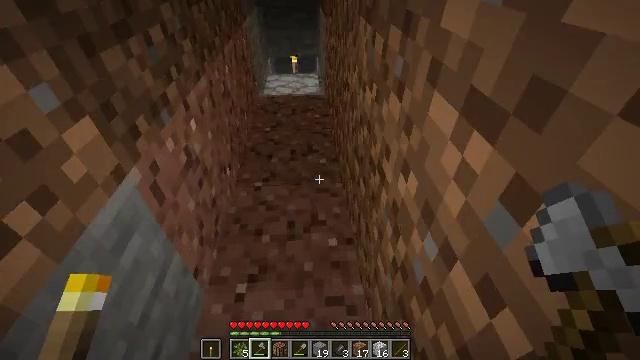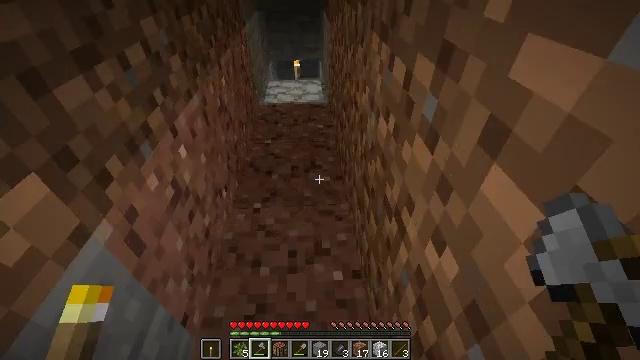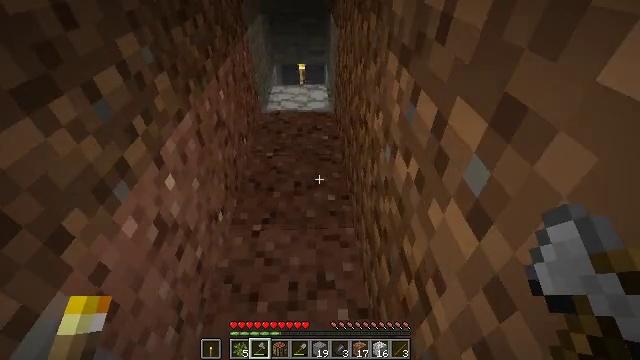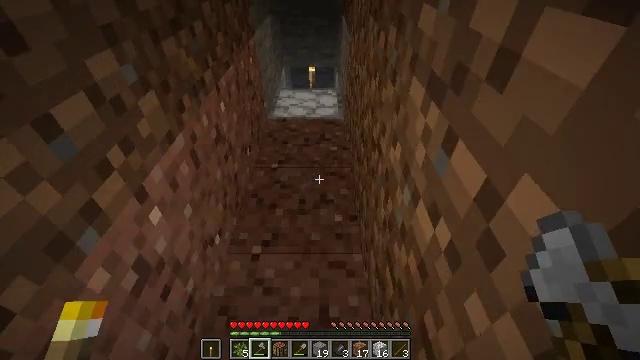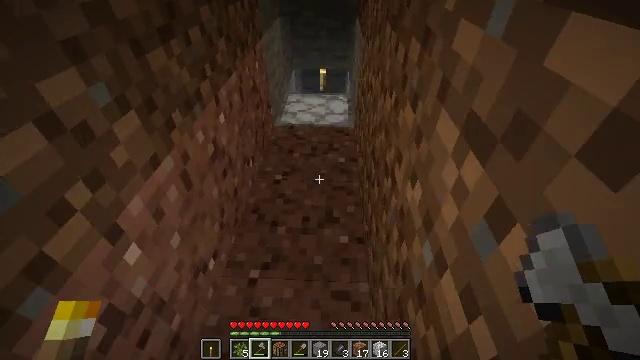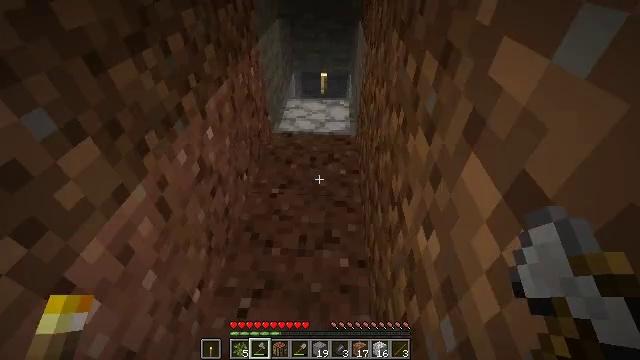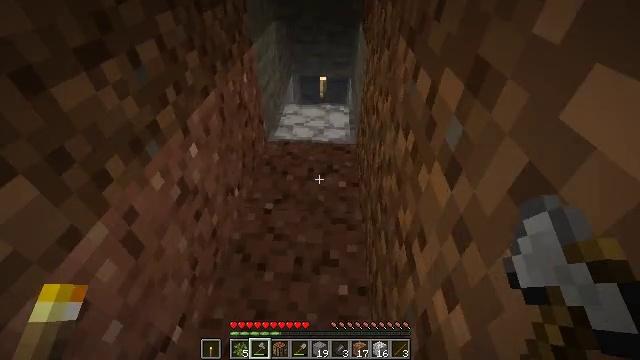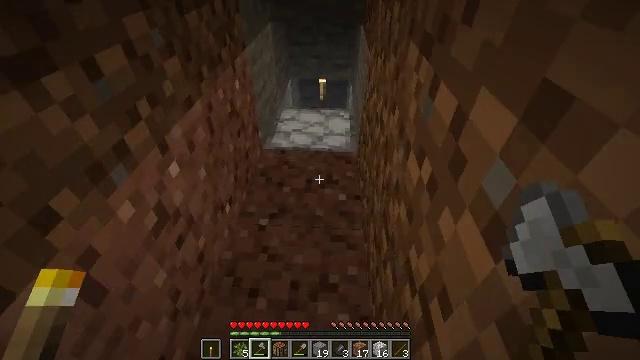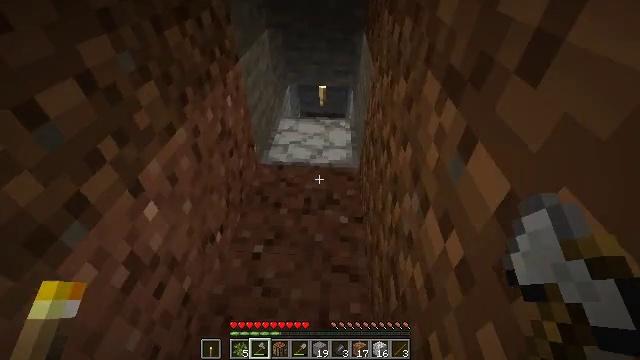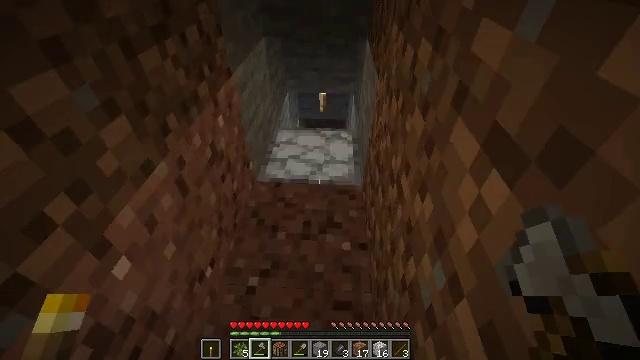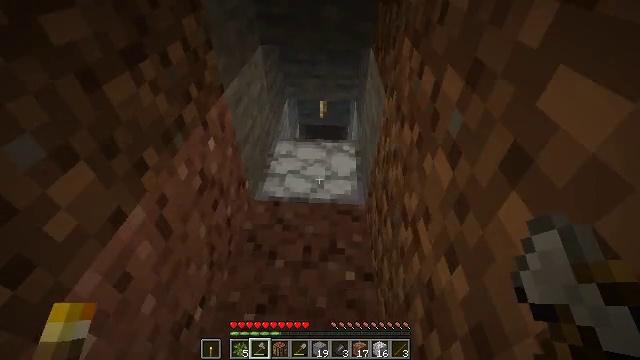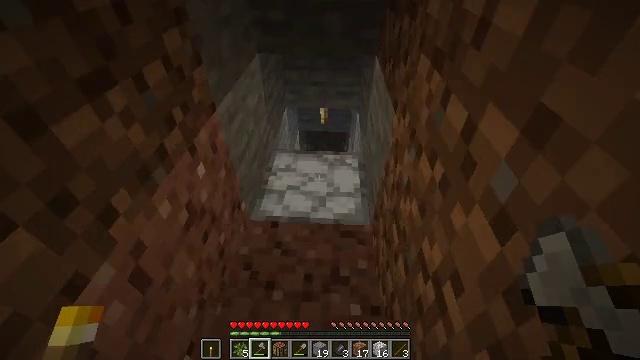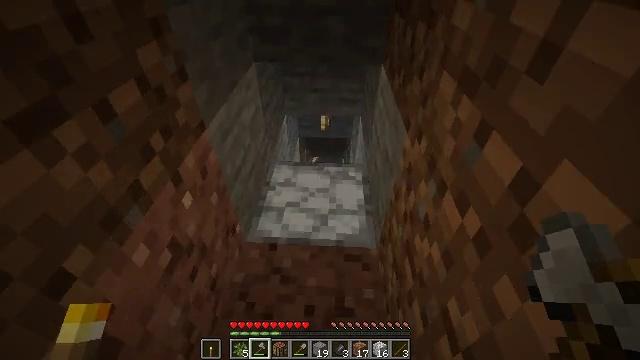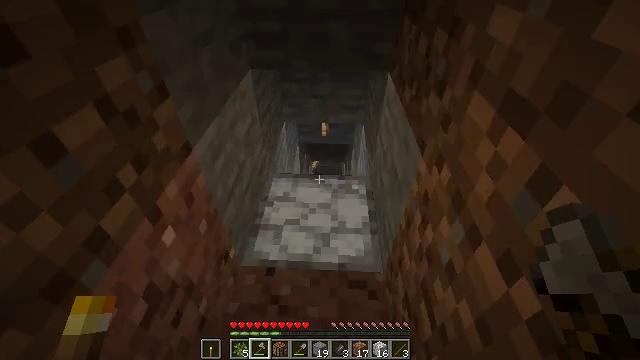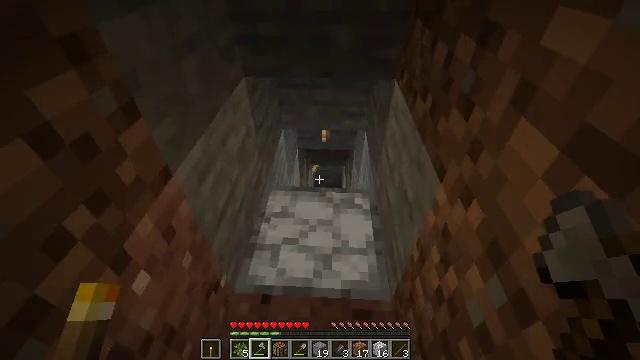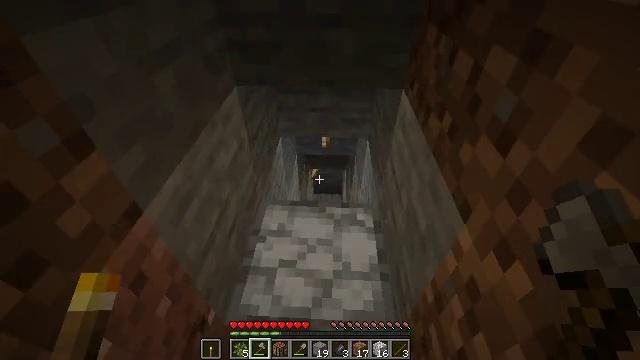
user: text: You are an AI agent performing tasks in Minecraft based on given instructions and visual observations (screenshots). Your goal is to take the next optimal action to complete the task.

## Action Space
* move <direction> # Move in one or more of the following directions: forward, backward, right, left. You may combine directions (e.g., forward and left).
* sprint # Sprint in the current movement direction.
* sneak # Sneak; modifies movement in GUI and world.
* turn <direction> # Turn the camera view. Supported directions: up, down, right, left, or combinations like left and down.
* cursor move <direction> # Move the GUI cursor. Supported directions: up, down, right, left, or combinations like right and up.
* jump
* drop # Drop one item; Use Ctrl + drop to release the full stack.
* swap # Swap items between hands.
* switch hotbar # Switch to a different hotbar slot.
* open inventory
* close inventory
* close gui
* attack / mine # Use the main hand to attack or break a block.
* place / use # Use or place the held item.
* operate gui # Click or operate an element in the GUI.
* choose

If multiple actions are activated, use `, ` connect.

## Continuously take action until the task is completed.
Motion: motion action
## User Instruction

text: Turn iron ore into an iron ingot.
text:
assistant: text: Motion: move forward
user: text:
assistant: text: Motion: move forward, turn left
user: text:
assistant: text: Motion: move forward, turn left
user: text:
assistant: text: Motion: move forward, turn left
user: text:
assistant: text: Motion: move forward
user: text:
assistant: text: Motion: move forward
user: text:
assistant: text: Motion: move forward
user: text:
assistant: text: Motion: move forward
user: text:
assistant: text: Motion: move forward
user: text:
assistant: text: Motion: move forward
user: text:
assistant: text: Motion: move forward
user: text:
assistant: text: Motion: move forward
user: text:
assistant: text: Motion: move forward
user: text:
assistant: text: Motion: move forward
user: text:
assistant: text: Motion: move forward
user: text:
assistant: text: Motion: move forward
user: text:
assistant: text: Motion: move forward
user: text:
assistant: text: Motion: move forward, turn down
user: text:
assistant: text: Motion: move forward, turn down
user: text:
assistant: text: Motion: move forward, turn down
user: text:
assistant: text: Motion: move forward, turn down
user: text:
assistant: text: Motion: turn up
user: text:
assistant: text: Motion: turn down
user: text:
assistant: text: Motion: turn down
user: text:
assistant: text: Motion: turn down
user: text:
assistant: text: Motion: turn down
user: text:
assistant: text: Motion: turn down
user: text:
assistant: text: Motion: turn down
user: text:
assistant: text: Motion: no_op
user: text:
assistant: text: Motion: no_op